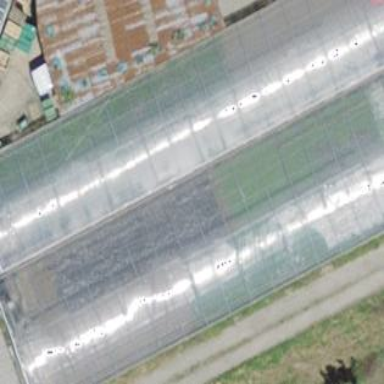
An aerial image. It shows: Greenhouse.